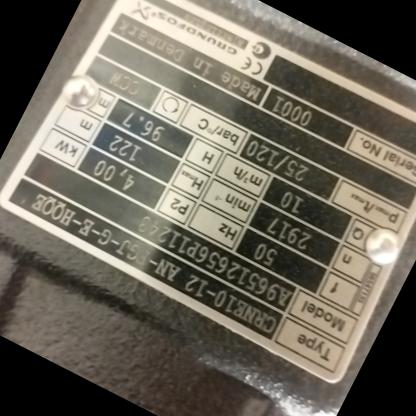
Klasa: tabliczka-znamionowa